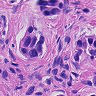
Metastatic tissue present: yes